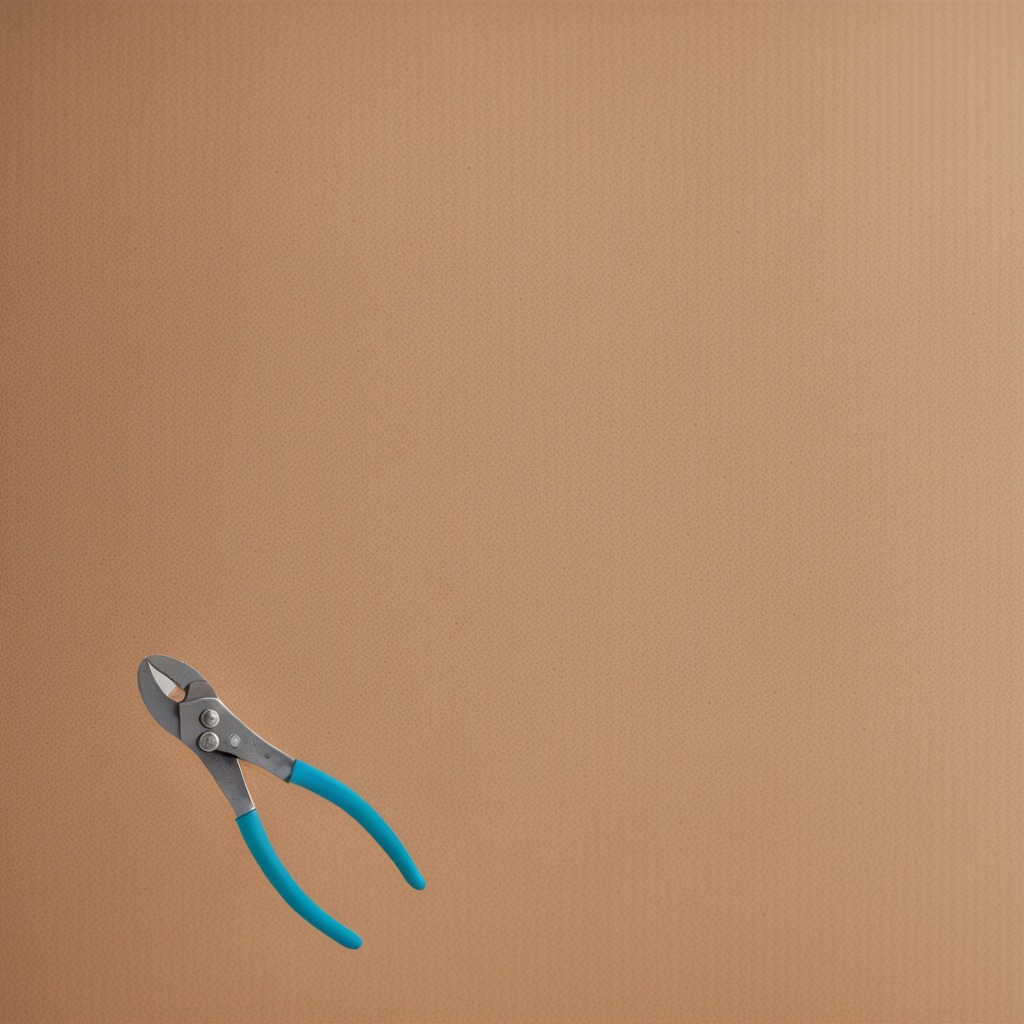
A plier is lying on the cardboard box surface.